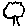
Label: tree